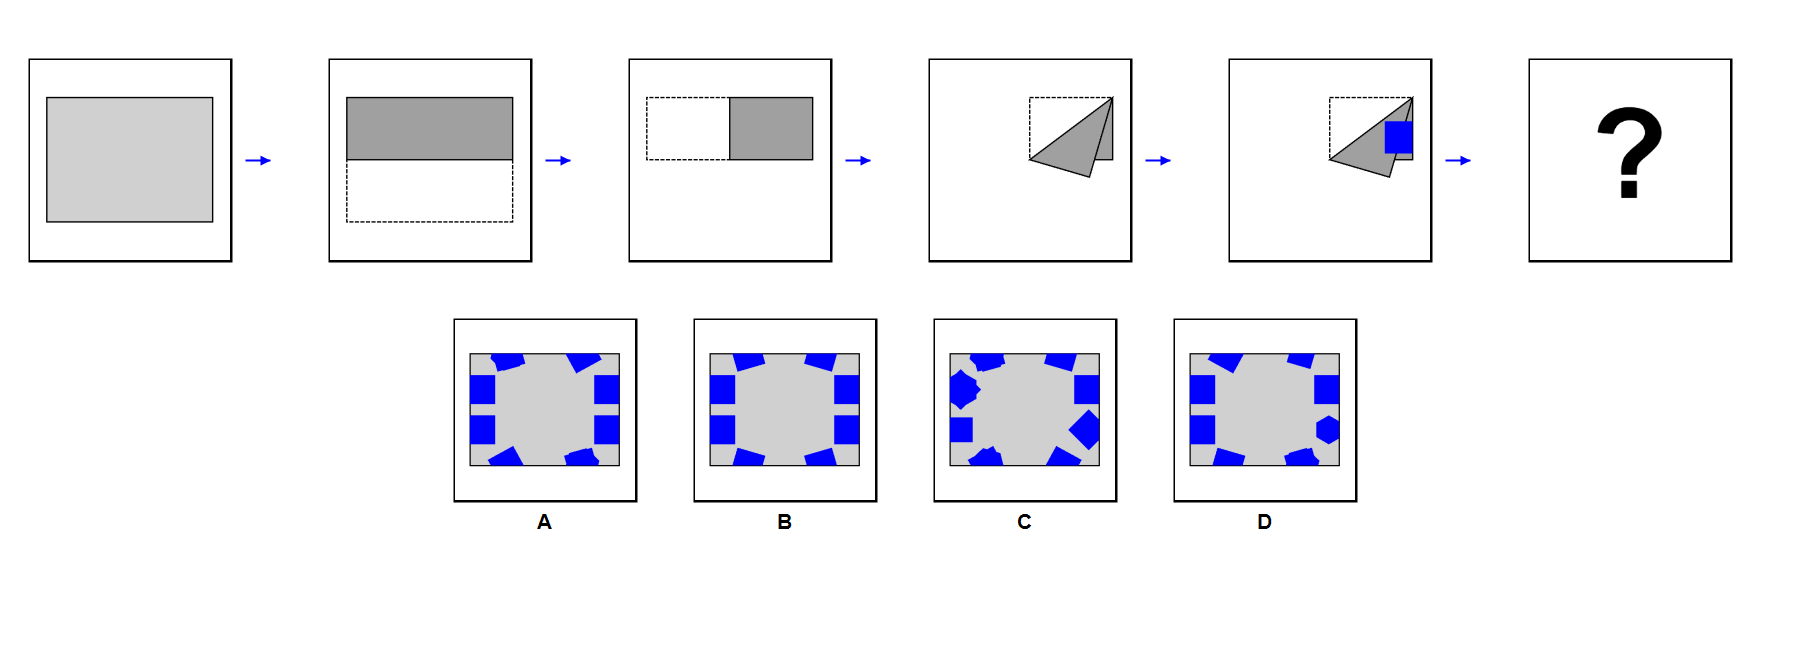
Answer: B